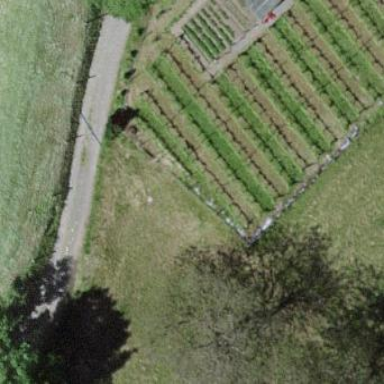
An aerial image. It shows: Vineyard with grape crops.